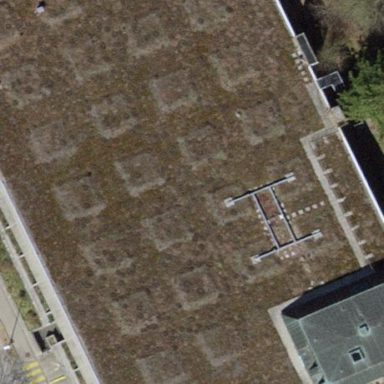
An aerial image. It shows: Commercial building with flat grass-covered roof.